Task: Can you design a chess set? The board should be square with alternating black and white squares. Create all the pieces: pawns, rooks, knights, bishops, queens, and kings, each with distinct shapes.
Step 504:
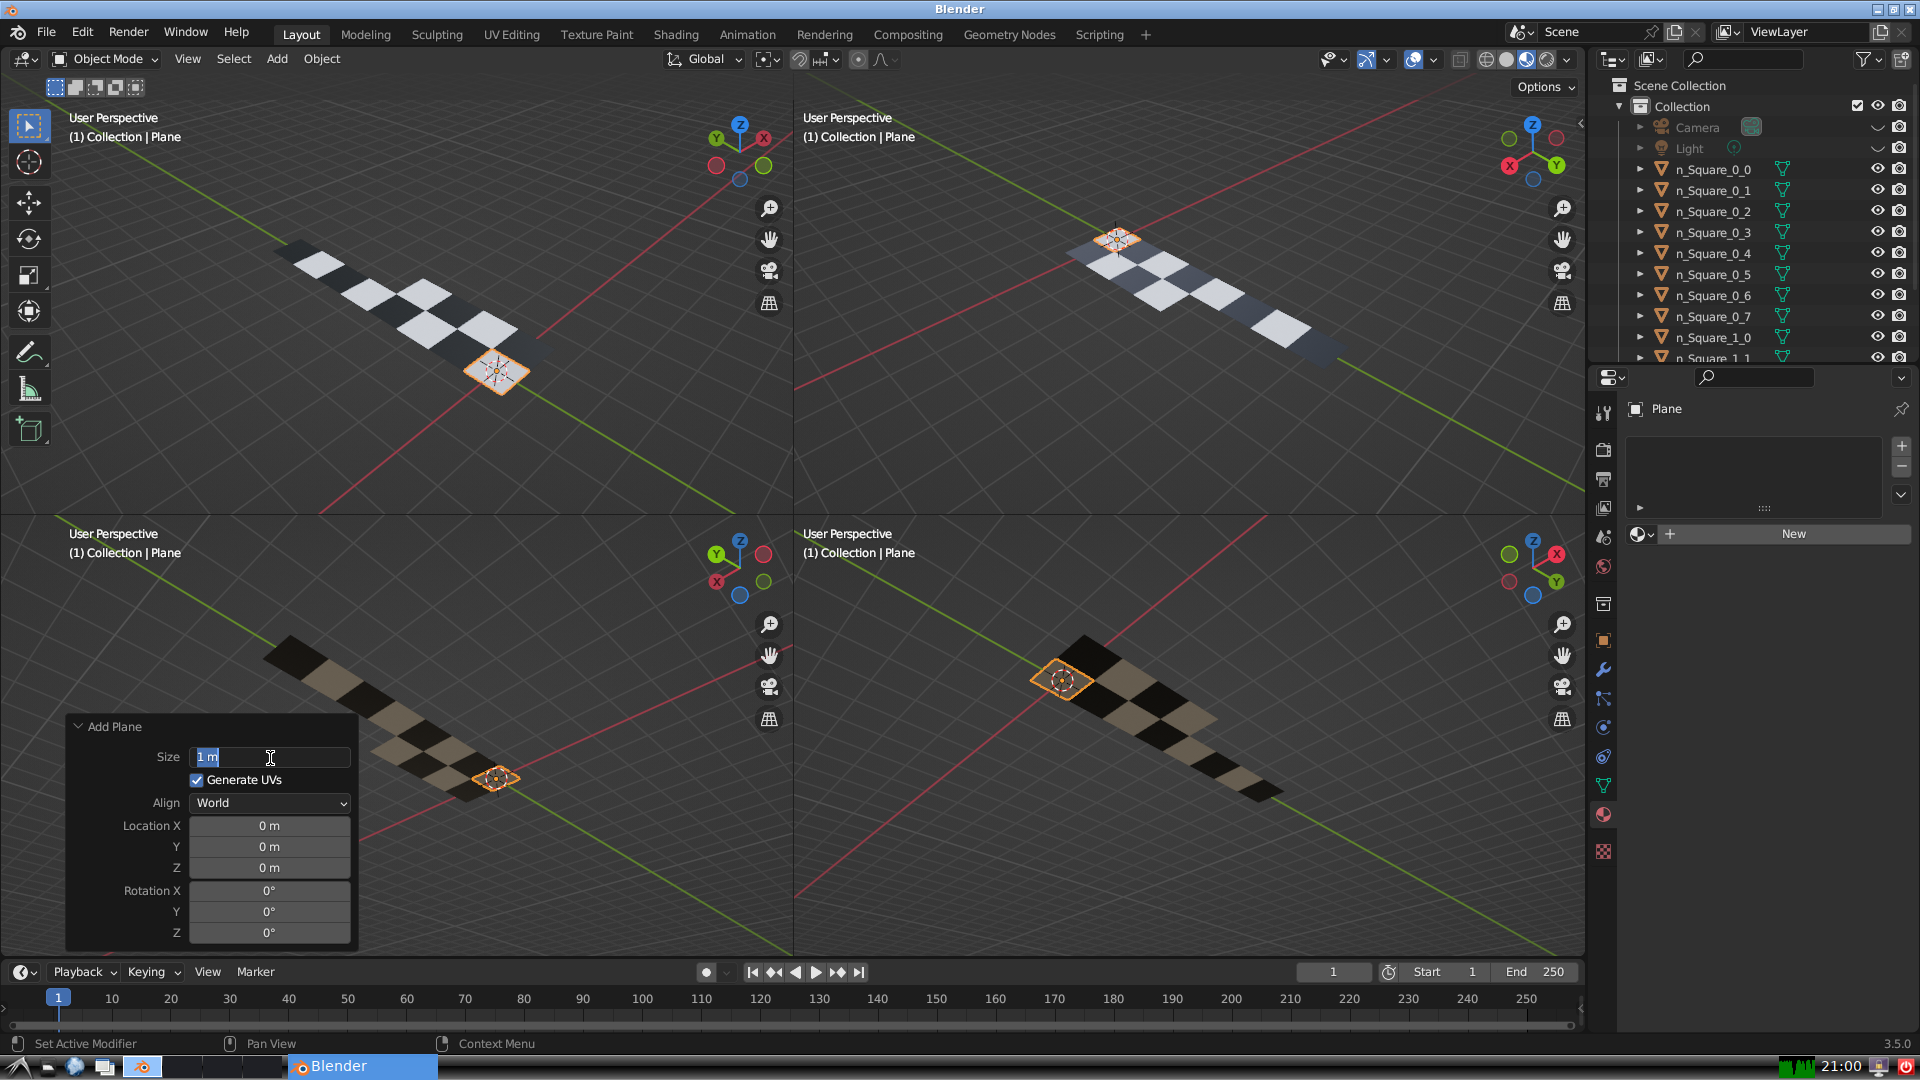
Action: input_text: 1.0